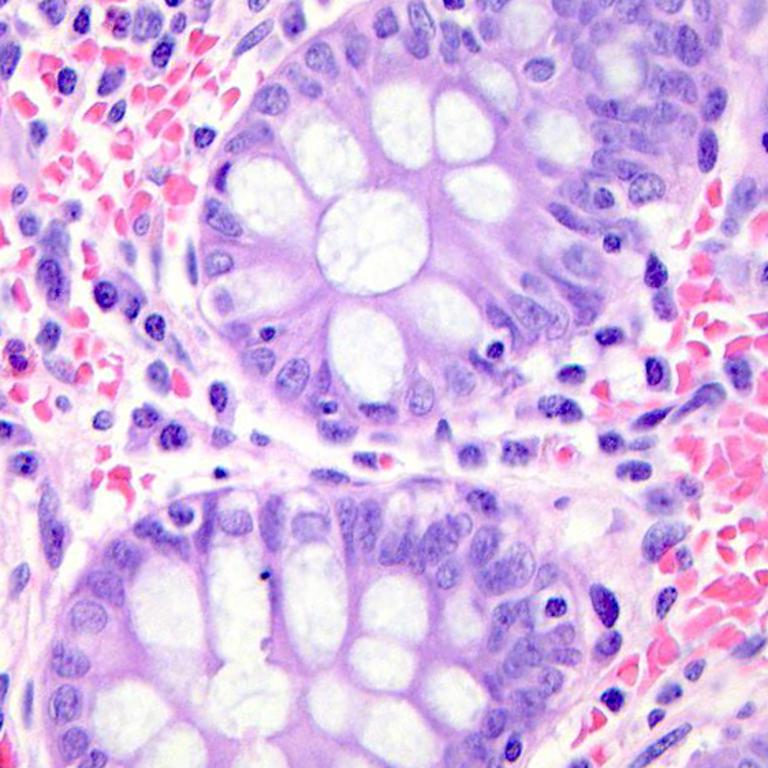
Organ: colon
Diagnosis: benign